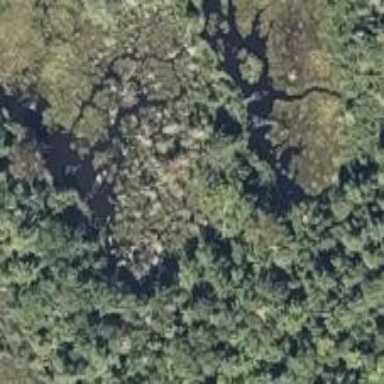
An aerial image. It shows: Bog wetland.